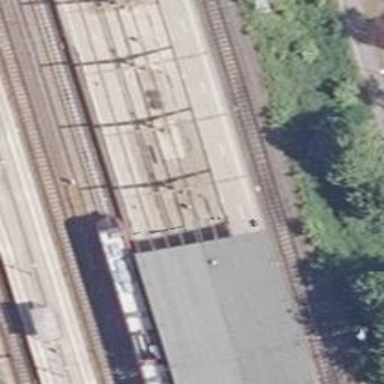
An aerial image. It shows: Close-up of railway platform edge.